Question: I'm using the pyodbc driver and attempting to read an sql server database. The resulting dataframe has empty column headers like shown below

I've cast some fields to date / datetime type and those changes seem to be visible without the respective headers
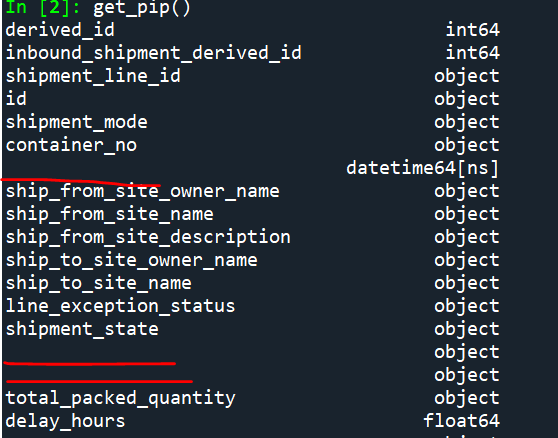
Answer: When a bare column name is included in a SELECT statement its name is automatically used in the result set:
'''
1> SELECT create_date FROM sys.tables WHERE name='team';
2> go
create_date
-----------------------
2021-01-02 11:06:23.763
(1 rows affected)
'''
However, if the column is the result of an expression then most database engines do not return a column name ...
'''
1> SELECT create_date, CAST(create_date AS date) FROM sys.tables WHERE name='team';
2> go
create_date
----------------------- ----------------
2021-01-02 11:06:23.763 2021-01-02
(1 rows affected)
'''
... unless we explicitly provide it using AS:
'''
1> SELECT create_date, CAST(create_date AS date) AS date_only FROM sys.tables WHERE name='team';
2> go
create_date date_only
----------------------- ----------------
2021-01-02 11:06:23.763 2021-01-02
(1 rows affected)
'''